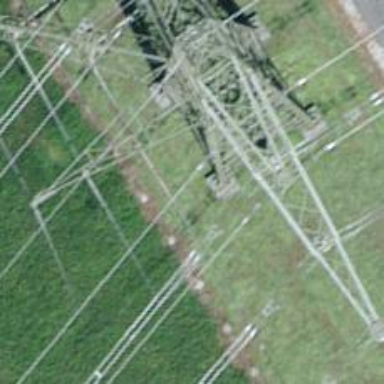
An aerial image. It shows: Three cables of power line.